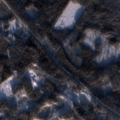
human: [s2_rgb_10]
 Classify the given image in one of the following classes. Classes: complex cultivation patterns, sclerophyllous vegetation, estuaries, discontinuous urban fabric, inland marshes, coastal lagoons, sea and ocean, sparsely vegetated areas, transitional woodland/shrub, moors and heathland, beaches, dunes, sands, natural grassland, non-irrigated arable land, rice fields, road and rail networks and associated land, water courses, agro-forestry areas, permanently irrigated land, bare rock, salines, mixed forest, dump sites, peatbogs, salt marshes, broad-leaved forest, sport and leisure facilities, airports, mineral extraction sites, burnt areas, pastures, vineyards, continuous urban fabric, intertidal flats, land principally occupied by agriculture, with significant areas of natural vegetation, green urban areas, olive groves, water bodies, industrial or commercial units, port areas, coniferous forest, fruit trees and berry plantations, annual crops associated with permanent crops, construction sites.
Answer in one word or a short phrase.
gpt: coniferous forest, transitional woodland/shrub, water bodies